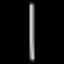
Label: line